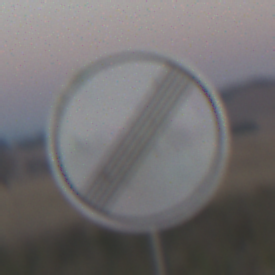
Verkehrszeichen: EndeSaemtlicherBegrenzungen
Umgebung: Outdoor, Nature
Tageszeit: SunriseSunset
Wetter: Clear
Licht: Natural
Jahreszeit: Winter
Kontrast: LowContrast